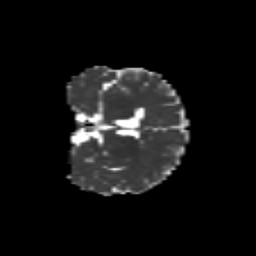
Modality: MD
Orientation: coronal
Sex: female
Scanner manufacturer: siemens
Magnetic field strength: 3 T
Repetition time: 5 s
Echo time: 0.071 s